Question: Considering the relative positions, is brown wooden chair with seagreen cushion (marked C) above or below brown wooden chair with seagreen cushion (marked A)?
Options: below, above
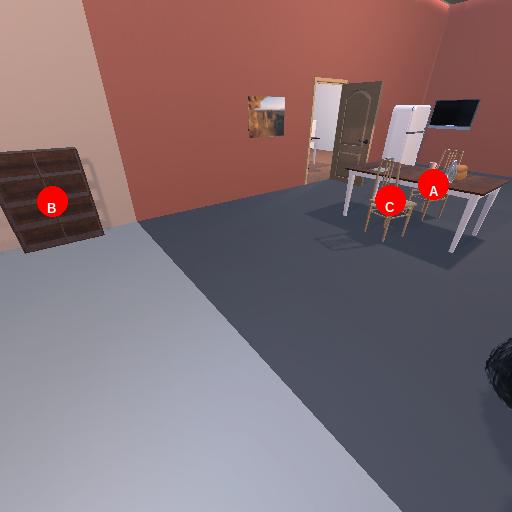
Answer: below